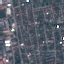
Label: Residential